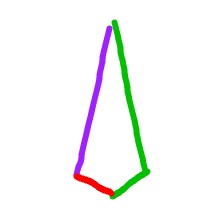
Shape: kite